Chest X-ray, PA view. Patient: 65 years old, sex M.
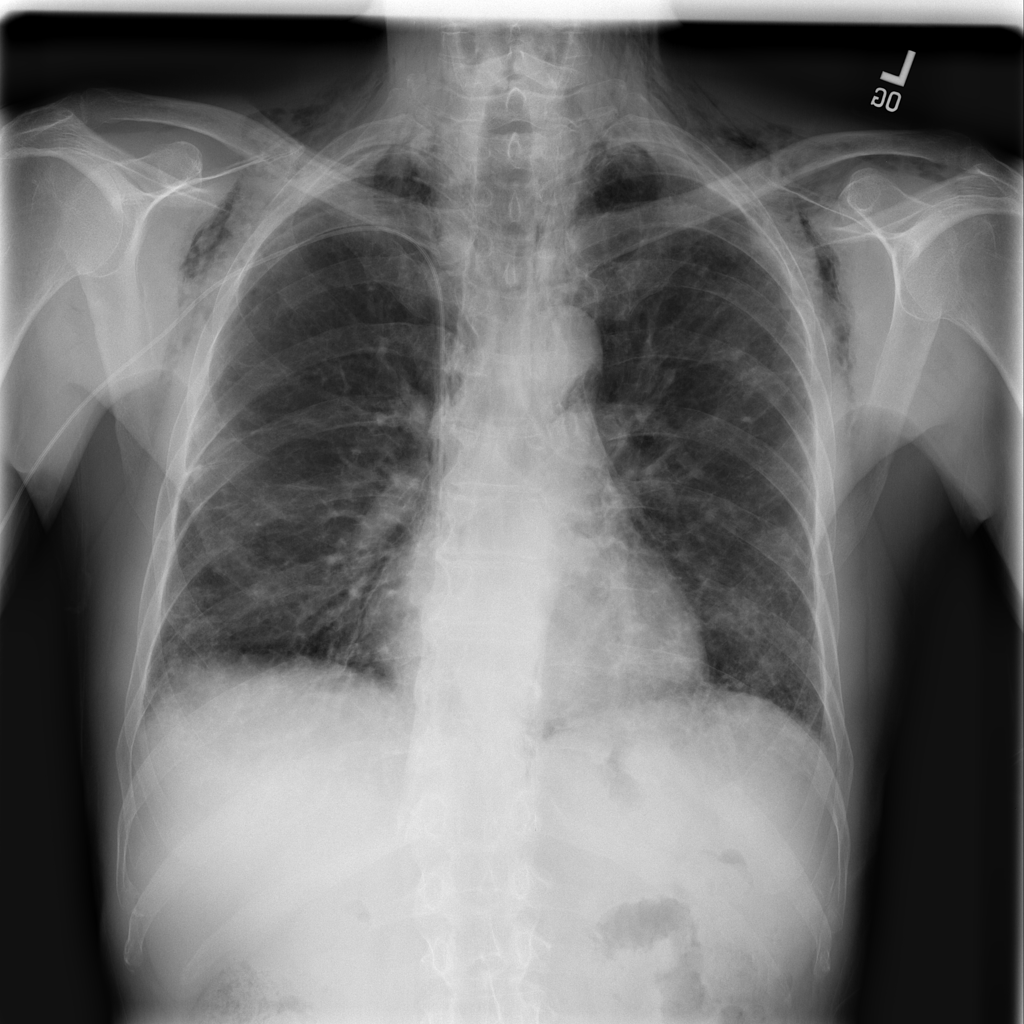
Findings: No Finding